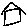
Label: house